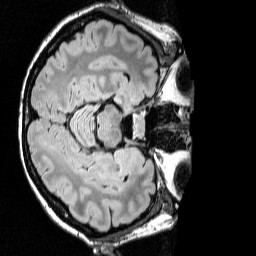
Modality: FLAIR
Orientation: axial
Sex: female
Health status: ill
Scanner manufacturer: siemens
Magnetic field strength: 3 T
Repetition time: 7 s
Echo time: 0.372 s